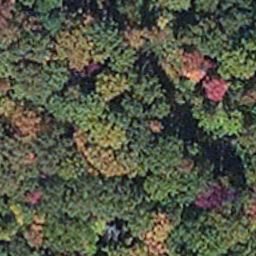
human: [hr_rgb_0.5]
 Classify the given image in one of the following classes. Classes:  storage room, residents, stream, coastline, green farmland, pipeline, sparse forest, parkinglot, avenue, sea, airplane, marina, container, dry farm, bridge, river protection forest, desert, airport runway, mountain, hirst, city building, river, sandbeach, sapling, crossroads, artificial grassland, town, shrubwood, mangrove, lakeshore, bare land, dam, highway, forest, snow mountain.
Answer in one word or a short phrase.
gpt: mangrove